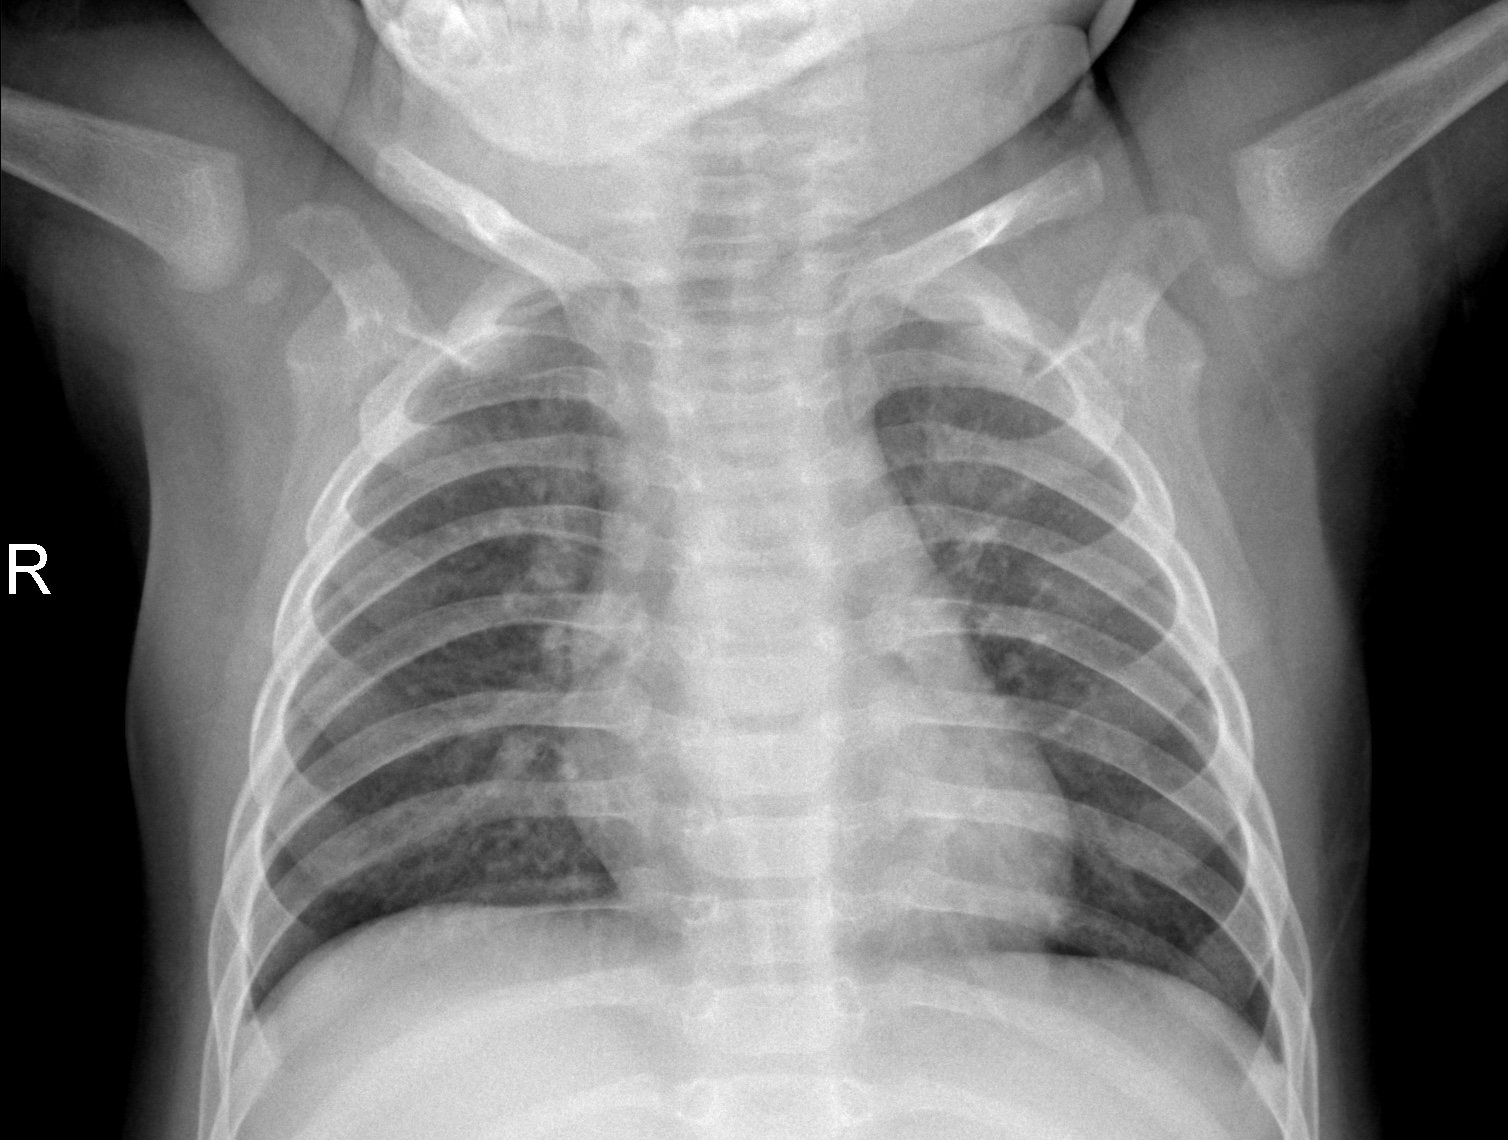
Diagnosis: NORMAL